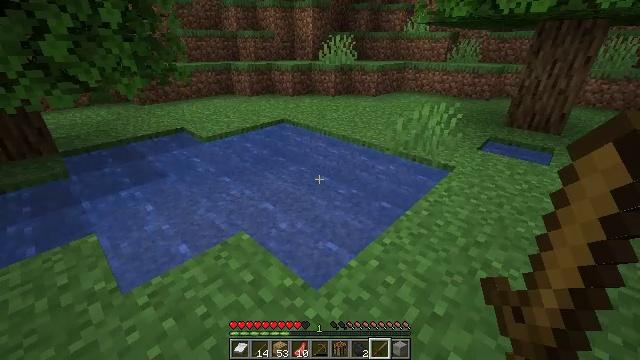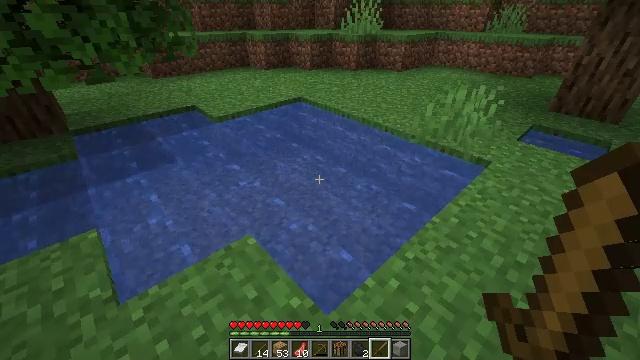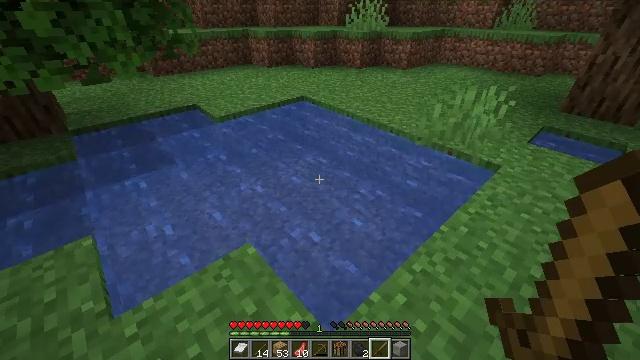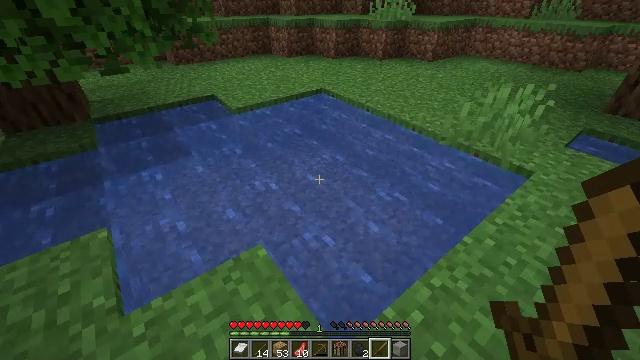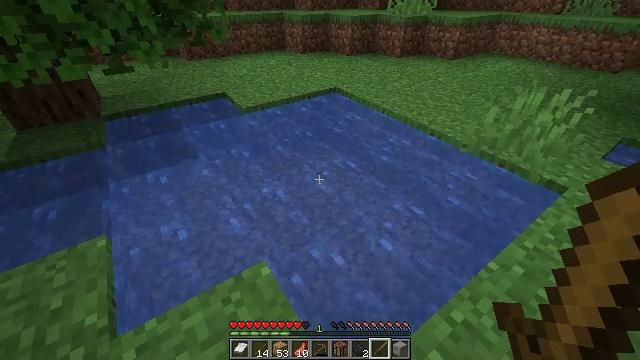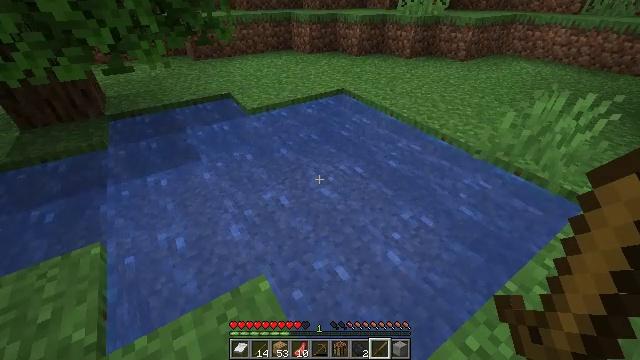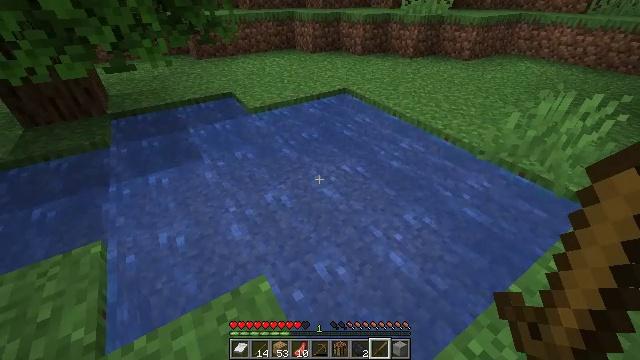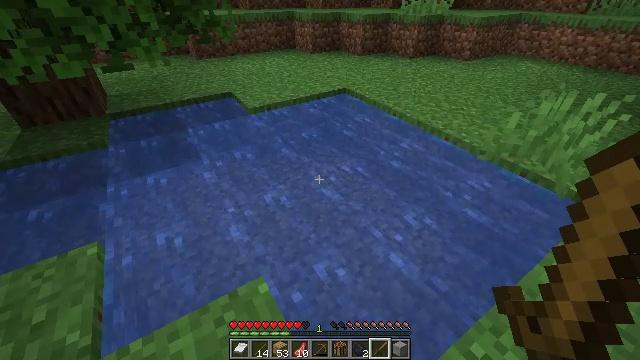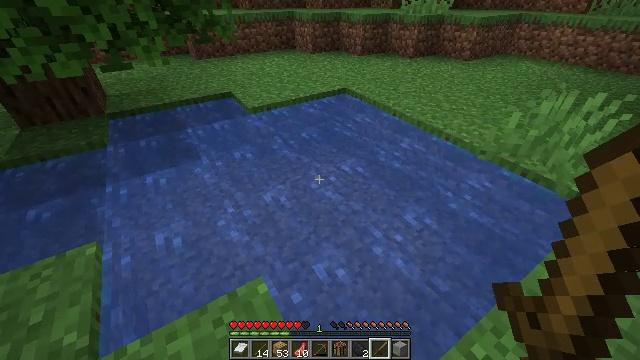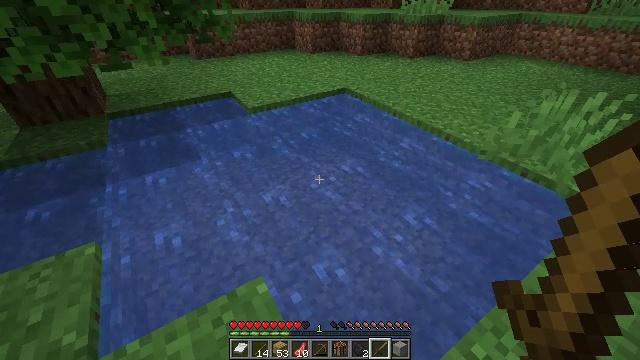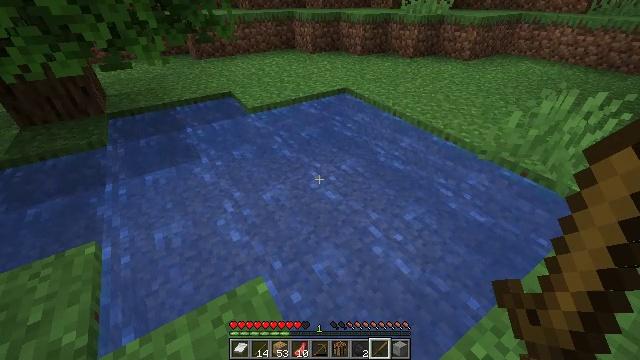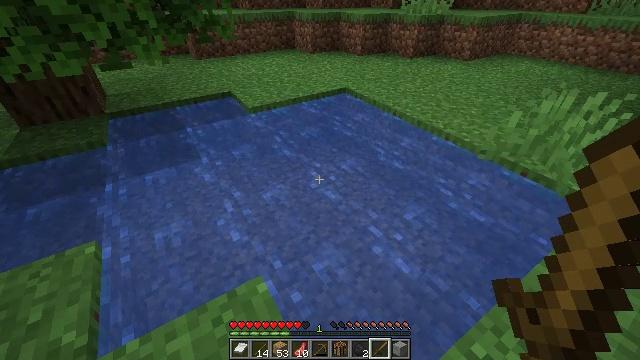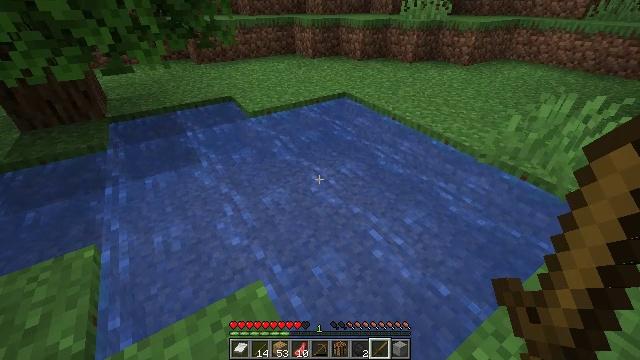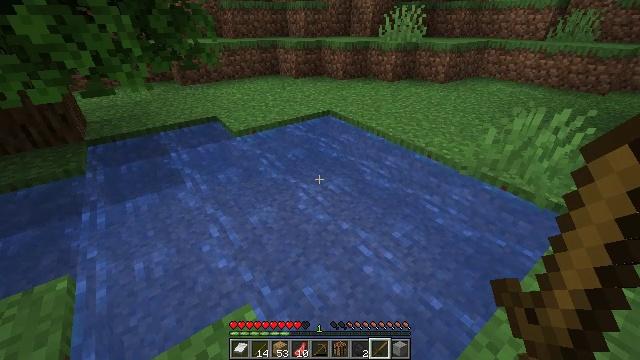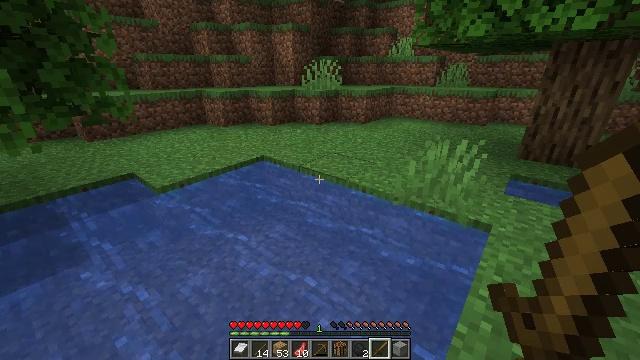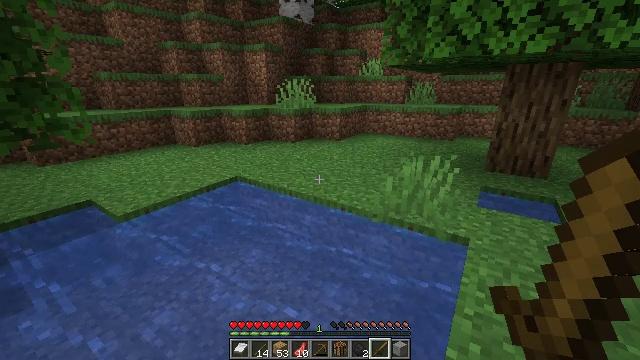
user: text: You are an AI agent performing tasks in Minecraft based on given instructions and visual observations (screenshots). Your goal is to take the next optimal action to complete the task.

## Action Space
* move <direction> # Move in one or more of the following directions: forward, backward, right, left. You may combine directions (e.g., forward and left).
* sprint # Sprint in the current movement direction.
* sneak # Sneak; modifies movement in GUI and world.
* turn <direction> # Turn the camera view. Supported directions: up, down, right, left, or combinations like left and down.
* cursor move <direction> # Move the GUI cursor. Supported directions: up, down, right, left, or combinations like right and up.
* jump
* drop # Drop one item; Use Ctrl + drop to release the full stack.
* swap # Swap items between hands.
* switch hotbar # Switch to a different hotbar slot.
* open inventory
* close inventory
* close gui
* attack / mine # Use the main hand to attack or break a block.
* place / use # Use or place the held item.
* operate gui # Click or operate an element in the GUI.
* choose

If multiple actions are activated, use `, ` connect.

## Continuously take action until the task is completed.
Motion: motion action
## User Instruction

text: Break the bee nest from a tree.
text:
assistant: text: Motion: move forward, turn left and down
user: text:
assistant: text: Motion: move forward
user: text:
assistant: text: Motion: move forward, turn left and down
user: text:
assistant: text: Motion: turn left
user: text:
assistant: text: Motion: turn left
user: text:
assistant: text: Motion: no_op
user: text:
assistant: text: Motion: no_op
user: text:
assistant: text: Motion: no_op
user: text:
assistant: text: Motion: no_op
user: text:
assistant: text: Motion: no_op
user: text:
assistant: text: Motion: no_op
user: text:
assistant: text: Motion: no_op
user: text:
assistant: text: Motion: turn right and up
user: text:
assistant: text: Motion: move forward, turn right and up
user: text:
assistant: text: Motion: move forward, turn right and up
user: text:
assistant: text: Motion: move forward
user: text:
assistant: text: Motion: move forward
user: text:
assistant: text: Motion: move forward
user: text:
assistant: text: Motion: move forward
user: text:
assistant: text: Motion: move forward
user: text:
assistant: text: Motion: move forward, turn left
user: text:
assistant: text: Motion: move forward, turn left and down
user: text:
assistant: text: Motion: move forward, turn left and down
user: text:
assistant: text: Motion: move forward, turn left and down
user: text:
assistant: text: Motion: move forward, turn left and down
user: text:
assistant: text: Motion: move forward, turn left and down
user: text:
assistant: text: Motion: move forward, turn left
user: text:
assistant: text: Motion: move forward, turn left
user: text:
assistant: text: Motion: turn left
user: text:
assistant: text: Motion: turn left and up